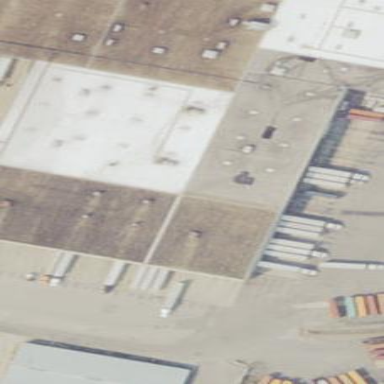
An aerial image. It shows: Commercial building.